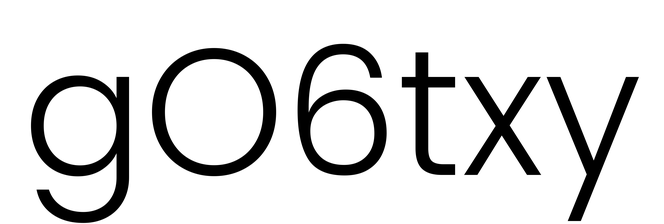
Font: Poppins-Light